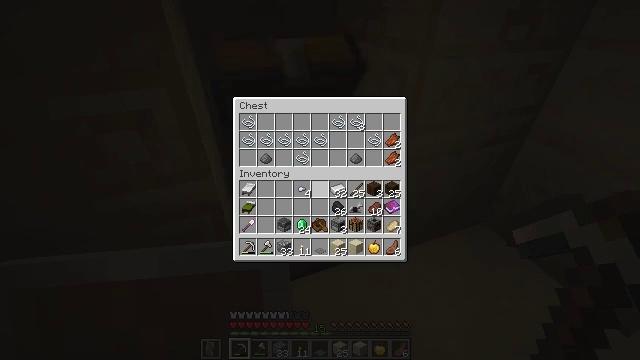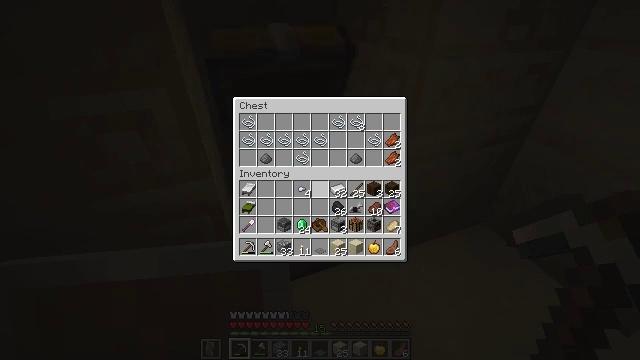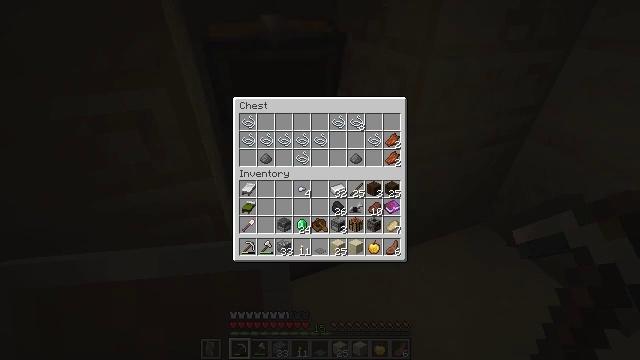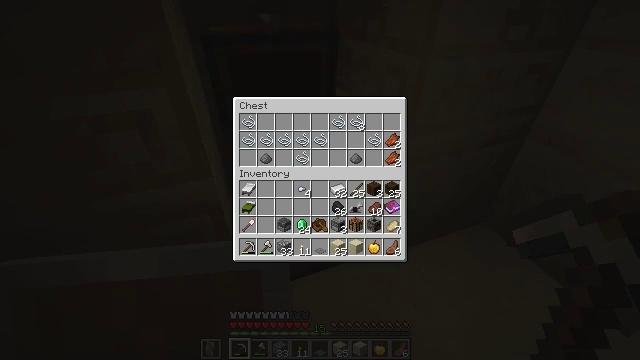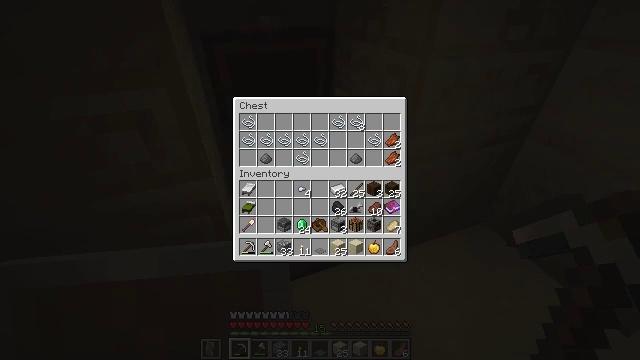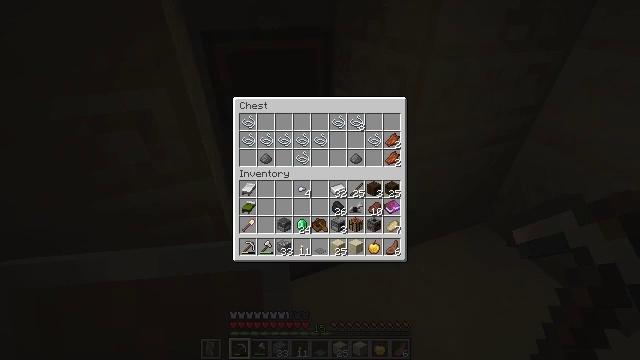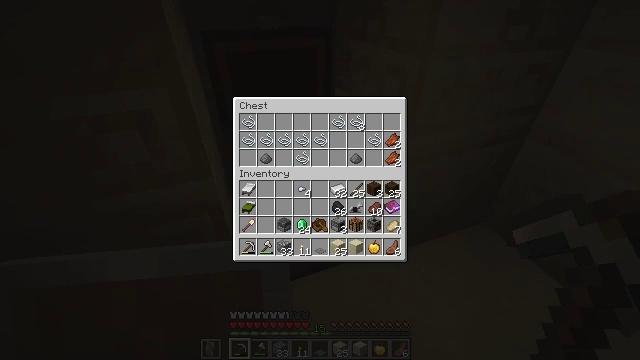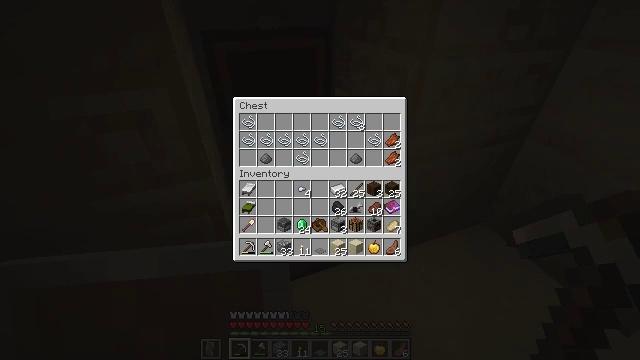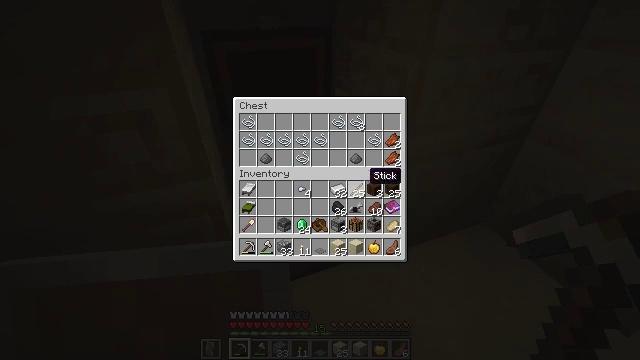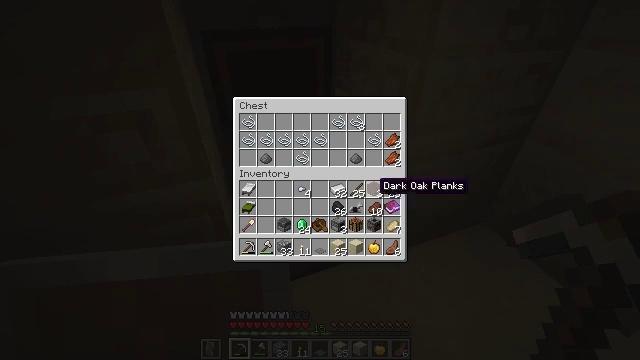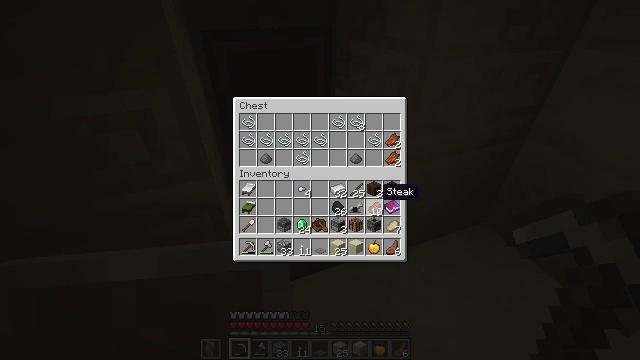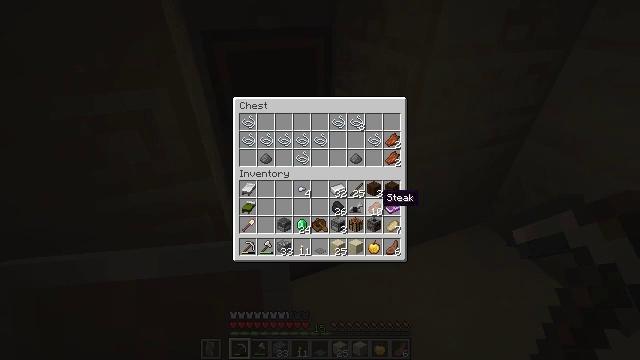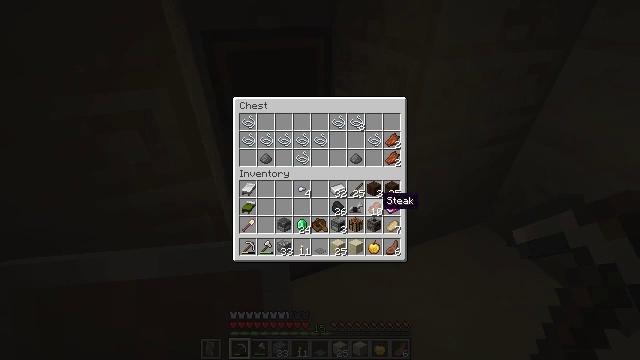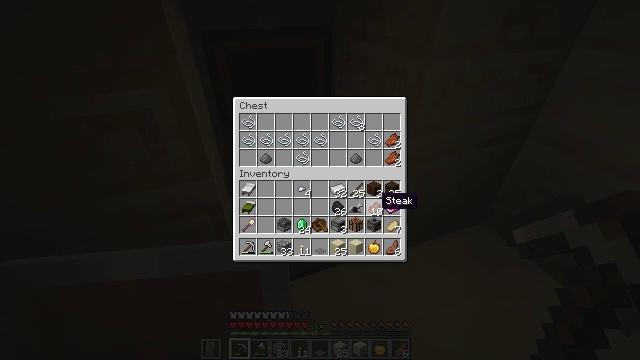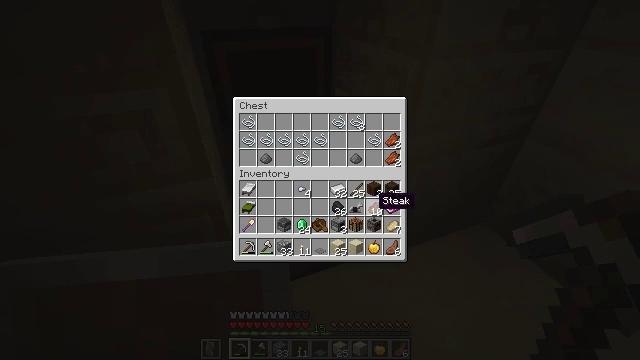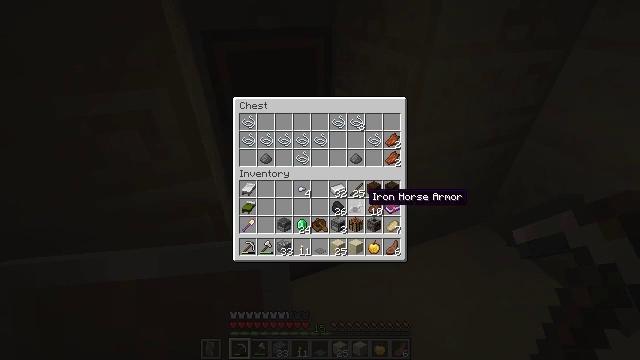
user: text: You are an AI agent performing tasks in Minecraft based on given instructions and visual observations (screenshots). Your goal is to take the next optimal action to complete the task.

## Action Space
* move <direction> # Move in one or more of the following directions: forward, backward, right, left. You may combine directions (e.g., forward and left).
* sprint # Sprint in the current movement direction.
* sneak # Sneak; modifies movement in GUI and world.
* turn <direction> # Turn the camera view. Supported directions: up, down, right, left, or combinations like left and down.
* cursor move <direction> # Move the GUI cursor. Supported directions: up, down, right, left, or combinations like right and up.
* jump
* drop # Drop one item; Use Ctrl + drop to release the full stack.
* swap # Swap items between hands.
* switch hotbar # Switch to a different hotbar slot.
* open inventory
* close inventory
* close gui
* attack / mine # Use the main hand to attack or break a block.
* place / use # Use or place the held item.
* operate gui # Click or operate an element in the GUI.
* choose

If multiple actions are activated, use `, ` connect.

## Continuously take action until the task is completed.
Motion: motion action
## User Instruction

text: Gather cut sandstone from the structure.
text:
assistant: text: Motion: no_op
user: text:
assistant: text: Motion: no_op
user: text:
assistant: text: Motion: cursor move right
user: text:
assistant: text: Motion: no_op
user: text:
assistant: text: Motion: no_op
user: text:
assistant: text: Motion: no_op
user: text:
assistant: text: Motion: no_op
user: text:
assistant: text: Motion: cursor move right
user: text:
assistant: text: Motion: cursor move right and down
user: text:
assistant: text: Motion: no_op
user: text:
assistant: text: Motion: no_op
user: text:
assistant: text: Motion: no_op
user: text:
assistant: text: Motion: no_op
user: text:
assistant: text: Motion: no_op
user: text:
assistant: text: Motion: cursor move left
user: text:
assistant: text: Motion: no_op
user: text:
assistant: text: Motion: no_op
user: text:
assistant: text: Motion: no_op
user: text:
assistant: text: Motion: no_op
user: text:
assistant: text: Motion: no_op
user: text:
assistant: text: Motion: no_op
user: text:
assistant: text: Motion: no_op
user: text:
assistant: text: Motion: no_op
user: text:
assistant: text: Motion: no_op
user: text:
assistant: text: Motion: no_op
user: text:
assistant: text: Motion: no_op
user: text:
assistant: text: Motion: cursor move right
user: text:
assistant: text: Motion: no_op
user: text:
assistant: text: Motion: no_op
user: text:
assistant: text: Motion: no_op